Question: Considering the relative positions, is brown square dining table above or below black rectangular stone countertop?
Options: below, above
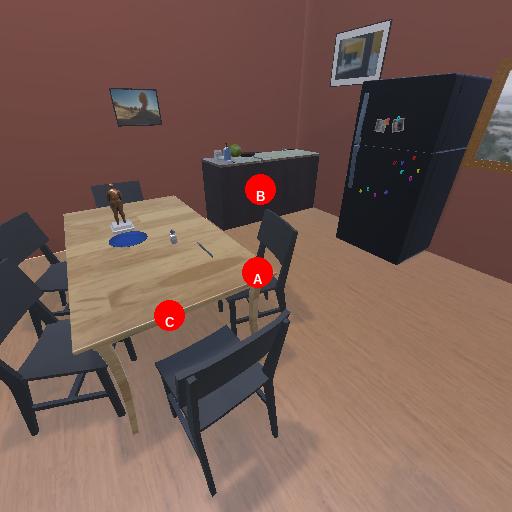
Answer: below